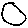
Label: circle